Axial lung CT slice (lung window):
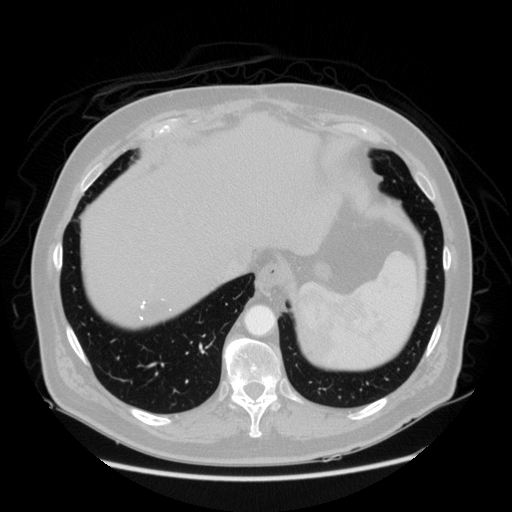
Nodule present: no